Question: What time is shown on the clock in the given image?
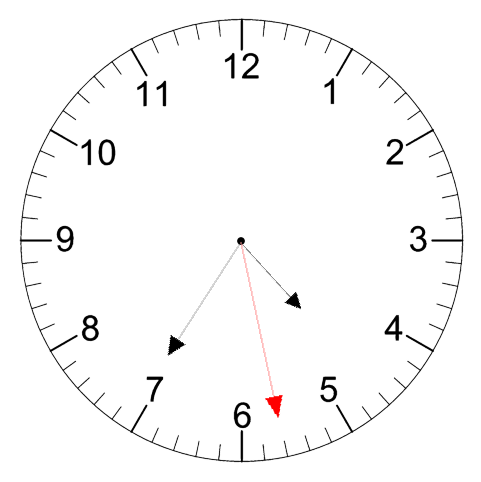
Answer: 04:35:28